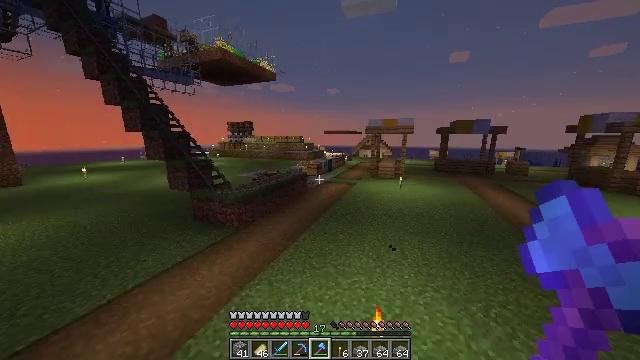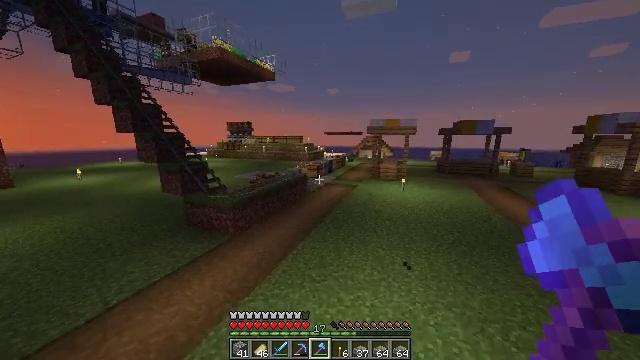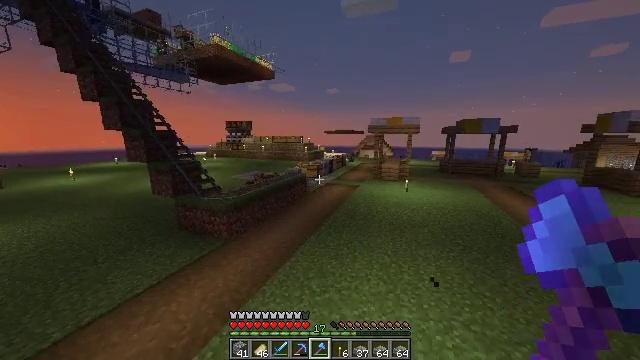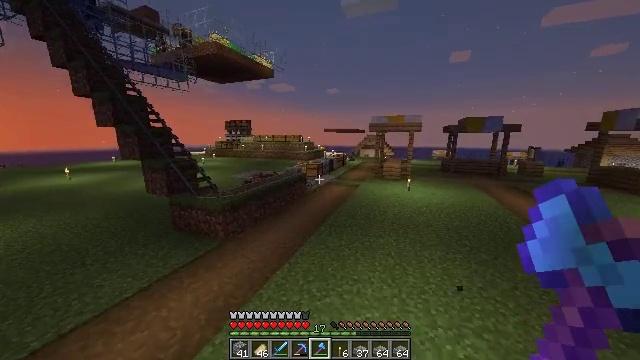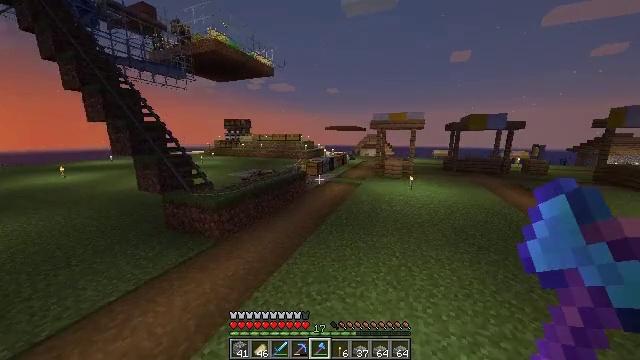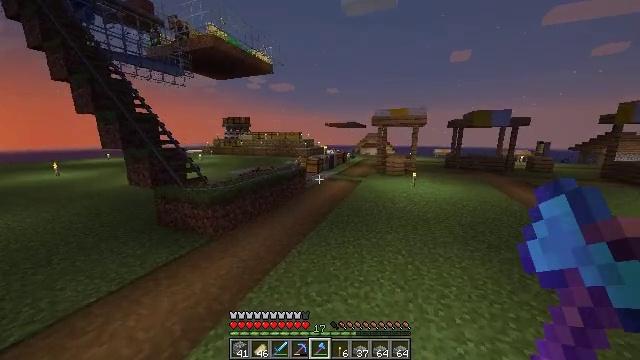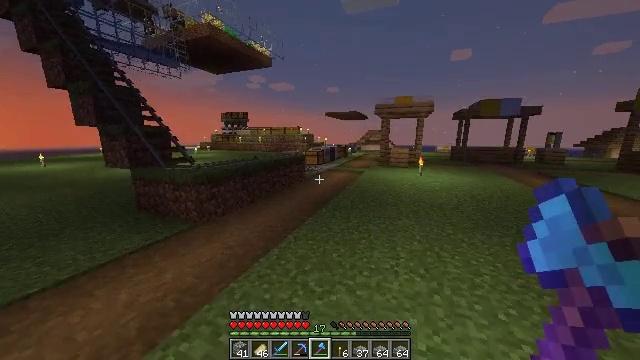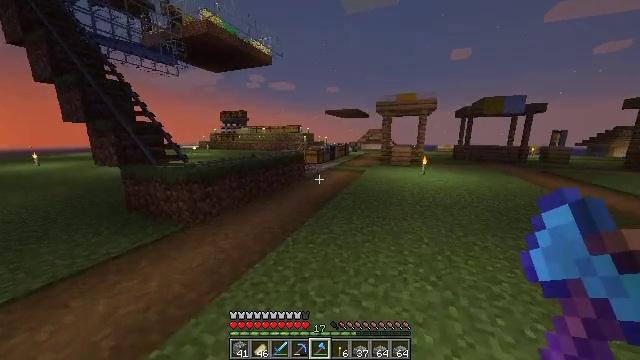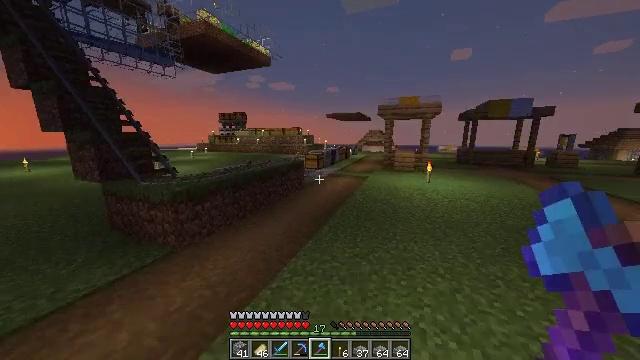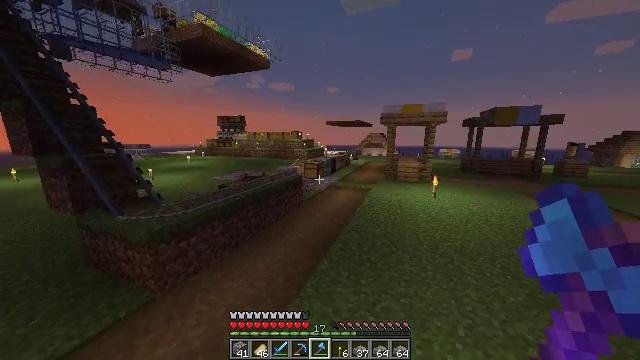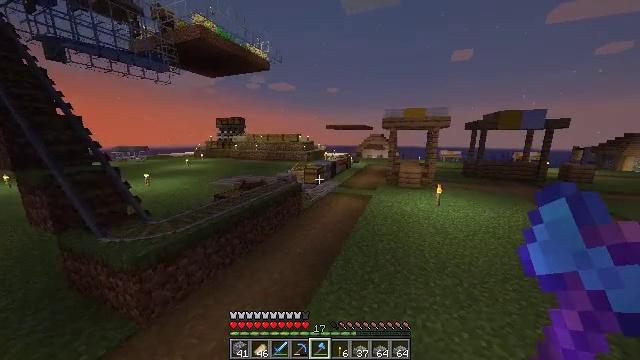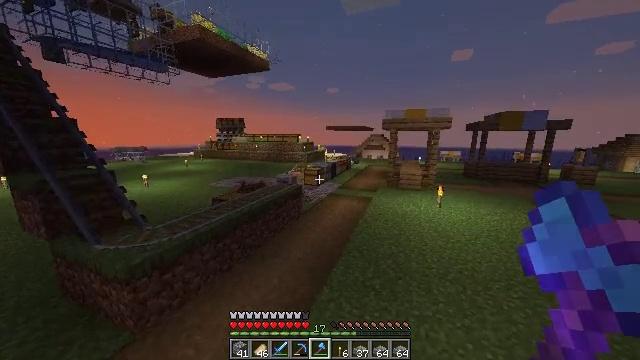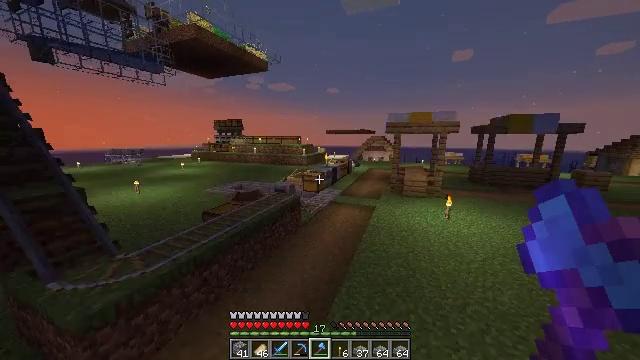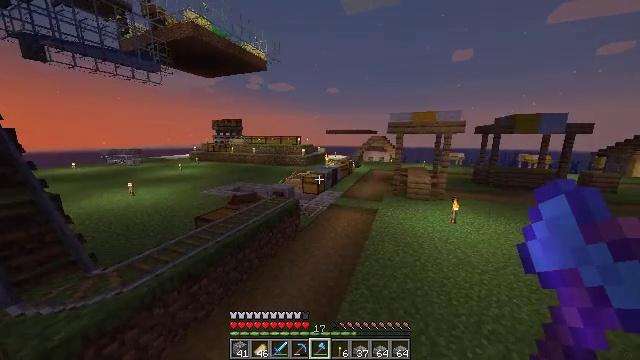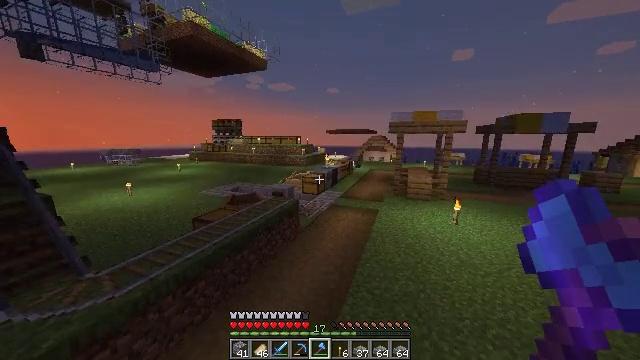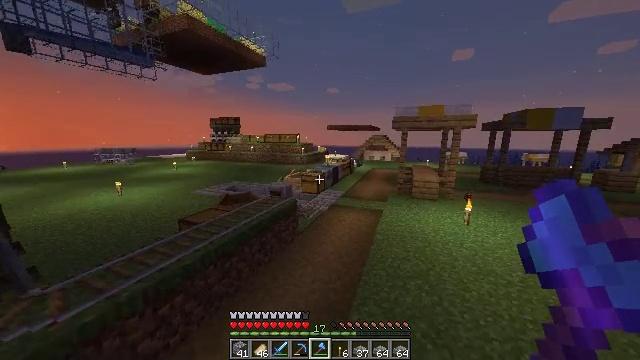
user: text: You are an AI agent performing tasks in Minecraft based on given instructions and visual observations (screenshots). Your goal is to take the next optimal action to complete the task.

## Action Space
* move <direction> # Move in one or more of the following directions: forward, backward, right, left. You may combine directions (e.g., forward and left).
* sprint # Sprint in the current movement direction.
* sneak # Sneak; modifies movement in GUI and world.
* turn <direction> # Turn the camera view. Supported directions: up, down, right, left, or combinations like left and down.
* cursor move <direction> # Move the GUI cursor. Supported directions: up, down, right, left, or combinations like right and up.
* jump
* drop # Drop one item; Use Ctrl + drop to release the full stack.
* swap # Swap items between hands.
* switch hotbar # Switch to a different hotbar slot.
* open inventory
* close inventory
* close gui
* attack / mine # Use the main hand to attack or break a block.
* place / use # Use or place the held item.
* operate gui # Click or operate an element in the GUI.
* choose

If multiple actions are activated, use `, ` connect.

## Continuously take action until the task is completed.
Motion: motion action
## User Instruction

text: Convert an oak log into oak planks.
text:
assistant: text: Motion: move forward, jump
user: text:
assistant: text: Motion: move forward, jump
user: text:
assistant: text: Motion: move forward, jump
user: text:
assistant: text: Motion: move forward, jump
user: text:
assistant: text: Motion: move forward, jump
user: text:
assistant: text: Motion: move forward, sprint, jump
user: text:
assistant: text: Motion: move forward, sprint, jump
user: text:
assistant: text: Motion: move forward, sprint, jump
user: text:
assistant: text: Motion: move forward, jump
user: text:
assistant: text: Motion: move forward, jump
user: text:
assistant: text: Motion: move forward, jump
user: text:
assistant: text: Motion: move forward, jump
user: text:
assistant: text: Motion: move forward, jump
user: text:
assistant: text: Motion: move forward, jump
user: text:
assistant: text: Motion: move forward, jump
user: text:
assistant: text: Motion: move forward, jump
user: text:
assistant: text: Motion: move forward, jump
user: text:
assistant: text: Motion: move forward, jump
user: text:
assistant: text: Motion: move forward, sprint, jump
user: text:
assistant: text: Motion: move forward, sprint, jump
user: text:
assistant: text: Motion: move forward, sprint, jump
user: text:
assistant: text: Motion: move forward, jump
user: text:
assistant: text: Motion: move forward, jump
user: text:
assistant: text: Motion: move forward, jump
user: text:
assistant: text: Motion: move forward, jump
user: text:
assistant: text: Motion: move forward, turn right and down, jump
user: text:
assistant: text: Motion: move forward, turn right and down, jump
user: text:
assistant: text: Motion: move forward, turn right and down, jump
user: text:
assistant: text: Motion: move forward, turn right, jump
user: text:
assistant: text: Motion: move forward, jump